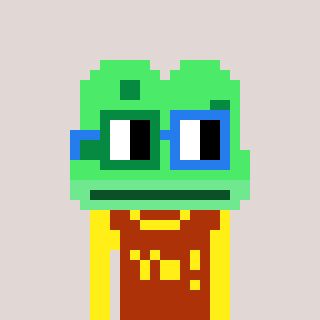
a pixel art character with square green and blue glasses, a frog-shaped head and a hotbrown-colored body on a warm background